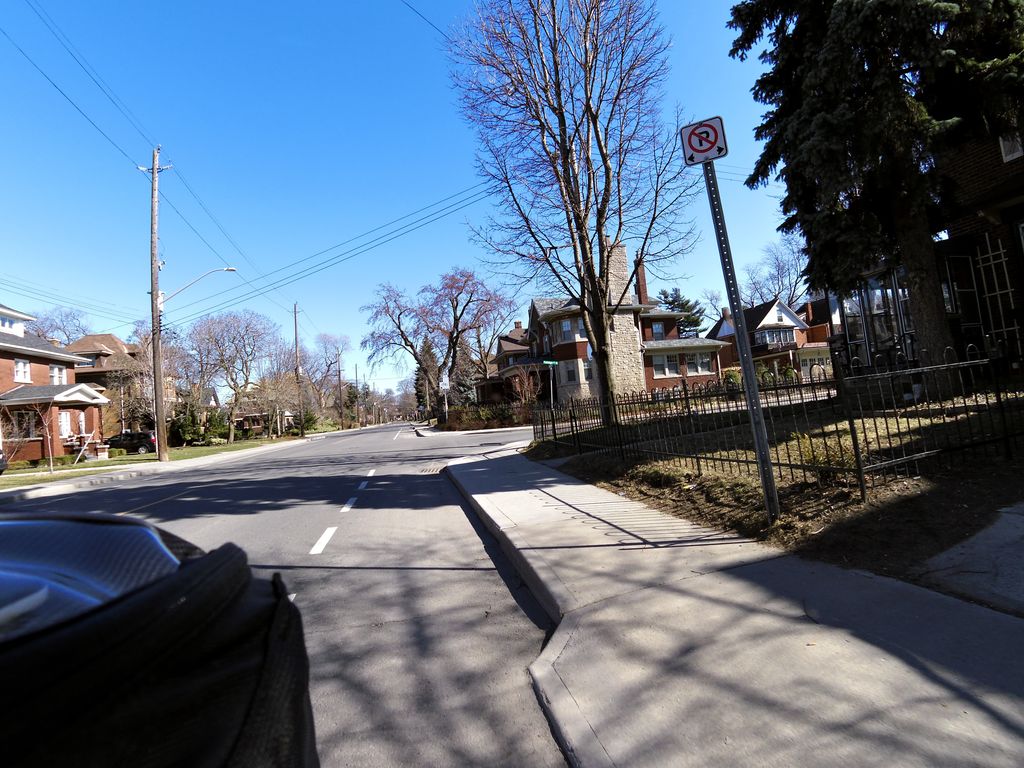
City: hamilton